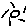
Label: sun